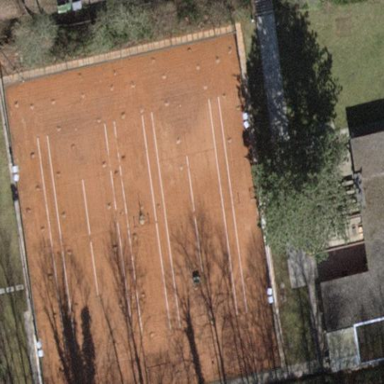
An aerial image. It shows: Tennis court on pitch.